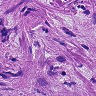
Metastatic tissue present: yes